Interaction volume radius: 10 \u00c5
Interaction volume height: 10 \u00c5
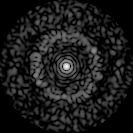
Disorder parameter: 0.835